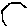
Label: hexagon